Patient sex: M
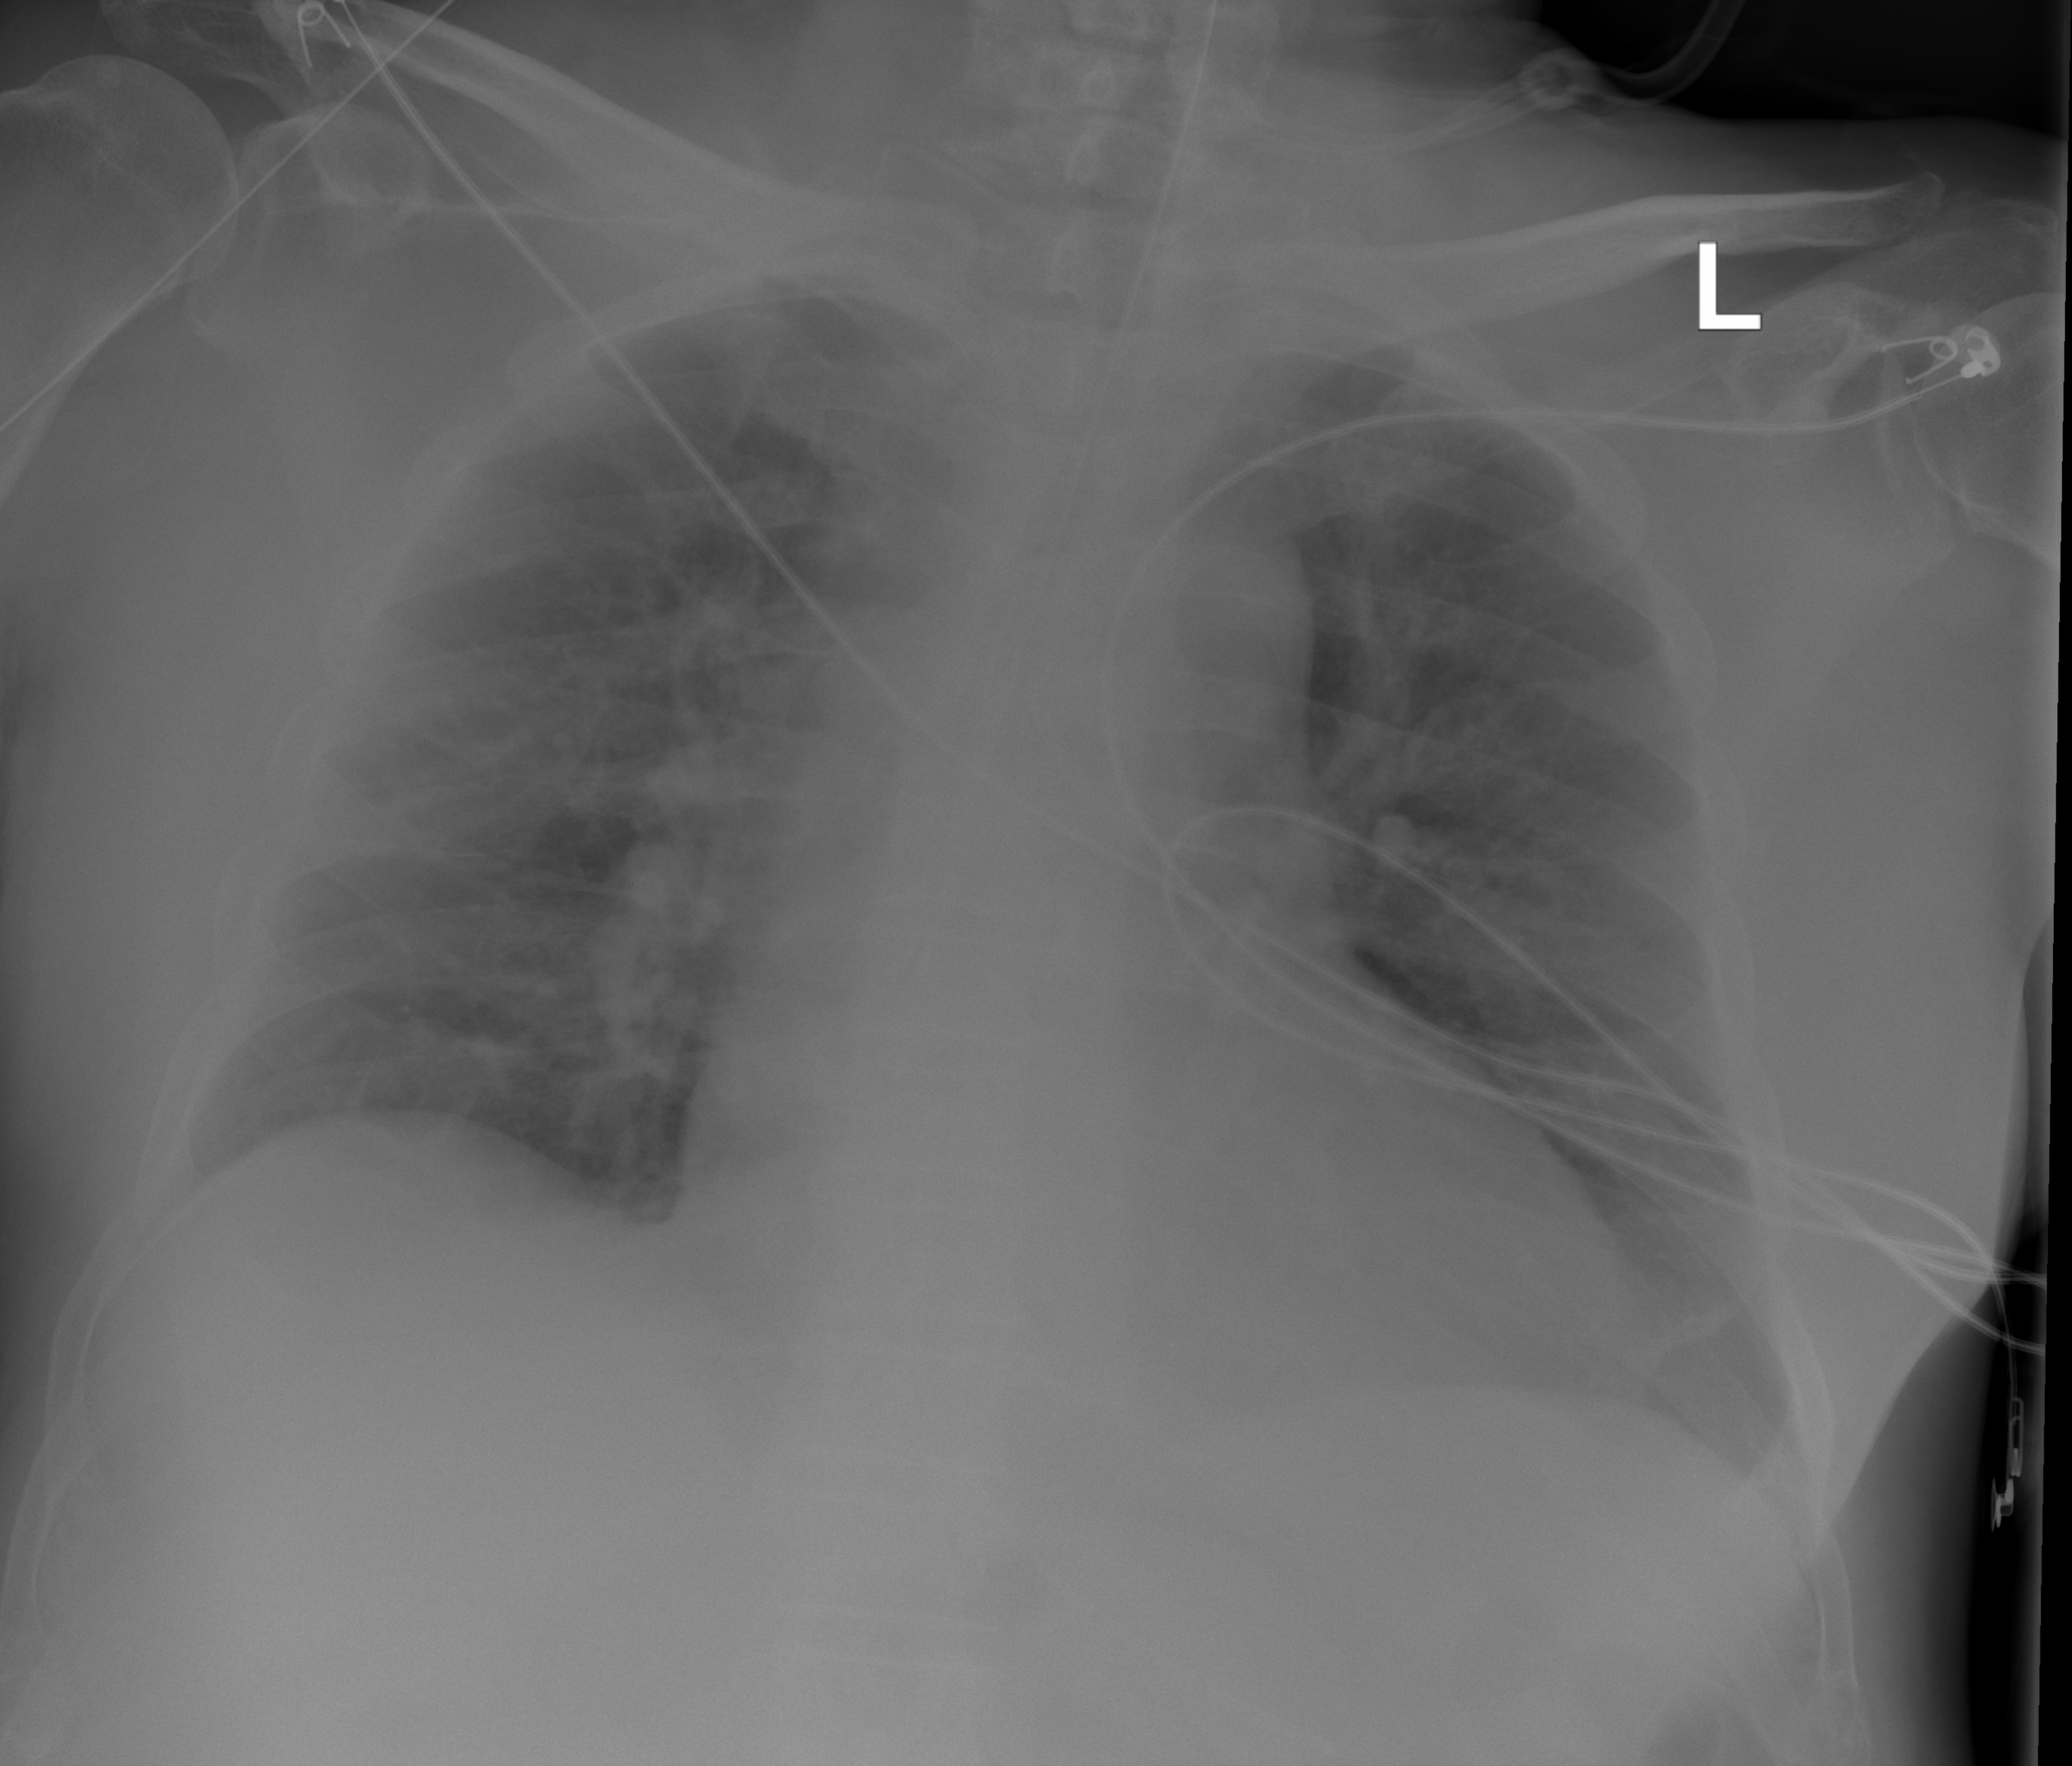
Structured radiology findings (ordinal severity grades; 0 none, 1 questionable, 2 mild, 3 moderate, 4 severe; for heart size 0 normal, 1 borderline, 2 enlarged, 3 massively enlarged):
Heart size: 2
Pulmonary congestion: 2
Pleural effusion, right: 0
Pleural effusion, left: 0
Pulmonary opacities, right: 2
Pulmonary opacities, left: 2
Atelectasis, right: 2
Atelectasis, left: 2